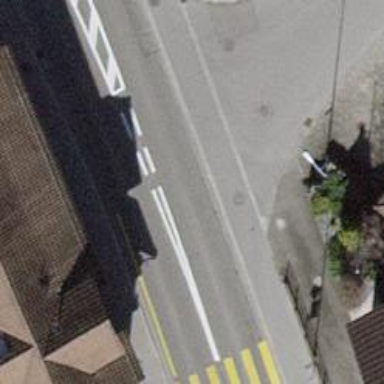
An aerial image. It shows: Asphalt sidewalk.